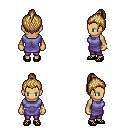
a pixel art fantasy rpg character, female body template, human, tanned skin, chain tabard jacket, magenta pants, blonde short topknot hairstyle, bracelets, ghillies, four views (front, back, left, right), 2x2 character sprite sheet, small pixel art, hard edges, no anti-aliasing